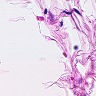
Metastatic tissue present: no